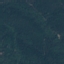
Land use / land cover: Forest